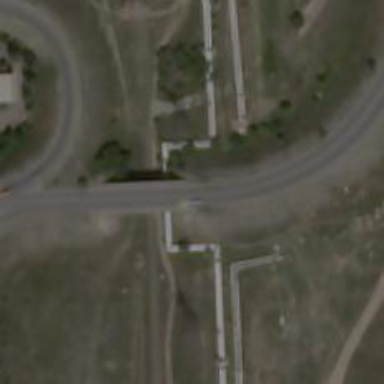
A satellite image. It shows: Secondary road crossing bridge.